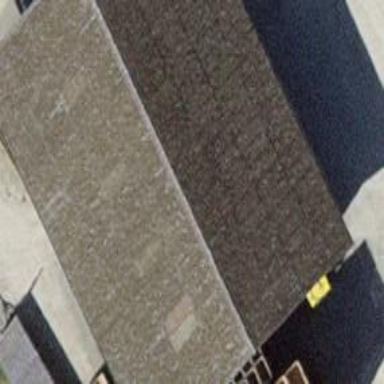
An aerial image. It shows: Warehouse with gabled roof.